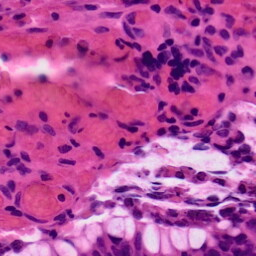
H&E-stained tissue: Colon